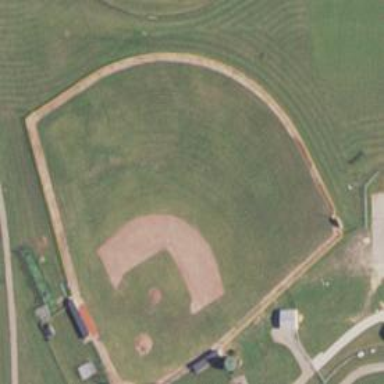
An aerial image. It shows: Baseball pitch with clay surface for leisure sports.